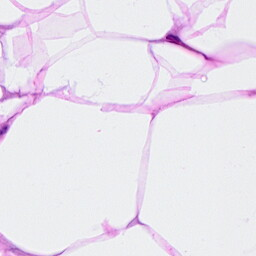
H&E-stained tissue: Breast